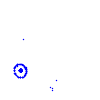
Particle: electron